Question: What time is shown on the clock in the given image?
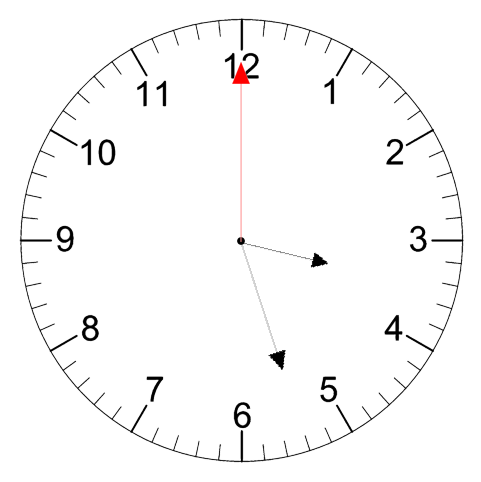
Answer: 03:27:00